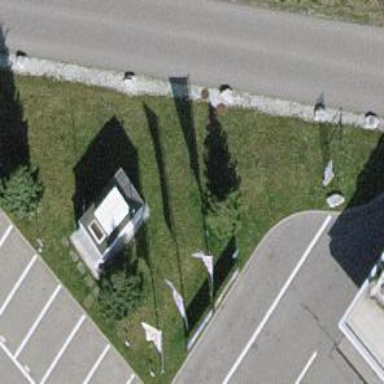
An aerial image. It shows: Charging station.